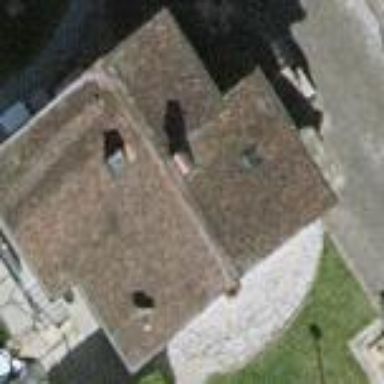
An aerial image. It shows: Detached building.